Question: I built this site several months back, and now my slider stopped working. I can't remember any updates I did that would make it stop.
The main problem is that some of the pictures are not aligning correctly in the slider. (some of them are dropped below): <URL>

<URL>
I would really appreciate your help on solving this problem.
- Caleb Mellas
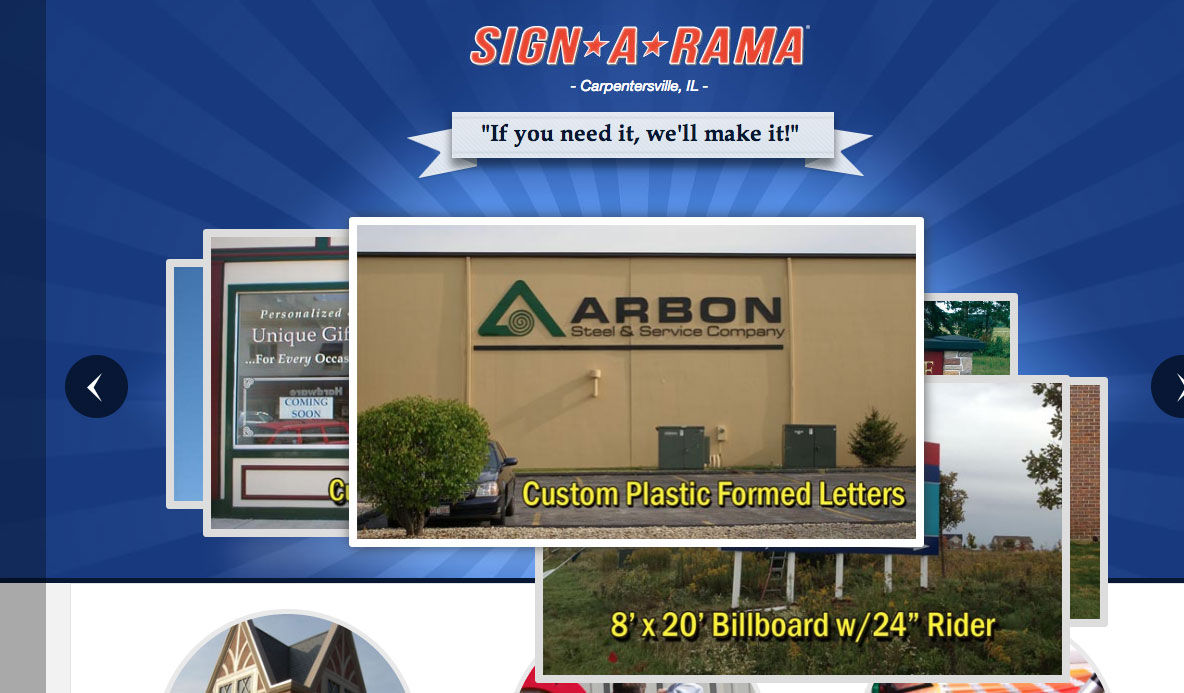
Answer: Thanks so much for all your help guys!
I changed it to use
'''
$(window).load(function() { ... code goes here });
'''
instead of
'''
jQuery(document).readyfunction() { ... code ... )};
'''
This ensures that all the images were loaded before my jQuery sizing and animation were applied to make the carousel.
I also applied some default CSS styling
'''
display:none;
'''
and then added
'''
$('#slider').css("display", "block");
'''
so that my carousel won't show until the javascript is fully loaded and ready. Works much, much better!
Part of the reason this was so difficult is that this is a responsive design. Instead of loading the whole slider in via javascript, I decided to just load the DOM and then use javascript to remove the slider on small screens. Using window.load should ensure that barely any images are downloaded before they are removed.
If the screen size is over 768px, I then load the slider script and change the slider's css to "display: block".
Only thing I need to figure out now is how to make it work when the screen size is changed but the page is not reloaded. I tried using
'''
$(window).resize(function() { ... }
'''
but it gave me an error when I tried to use this function twice in one file. Any ideas there are appreciated!
Hope this helps someone else!